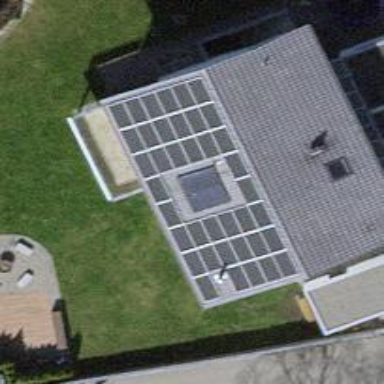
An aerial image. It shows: Solar power generator utilizing photovoltaic technology with solar photovoltaic panels.